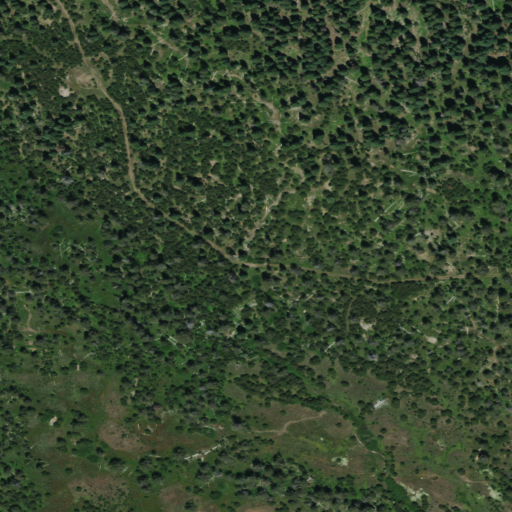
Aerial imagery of plain(s) in California named Feather River Meadows containing herbaceous wetlands, woody wetlands, and evergreen forest